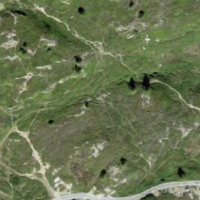
EUNIS habitat code: 26
Species observed at this site:
Arcyptera fusca